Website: macys
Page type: delivery-shipping
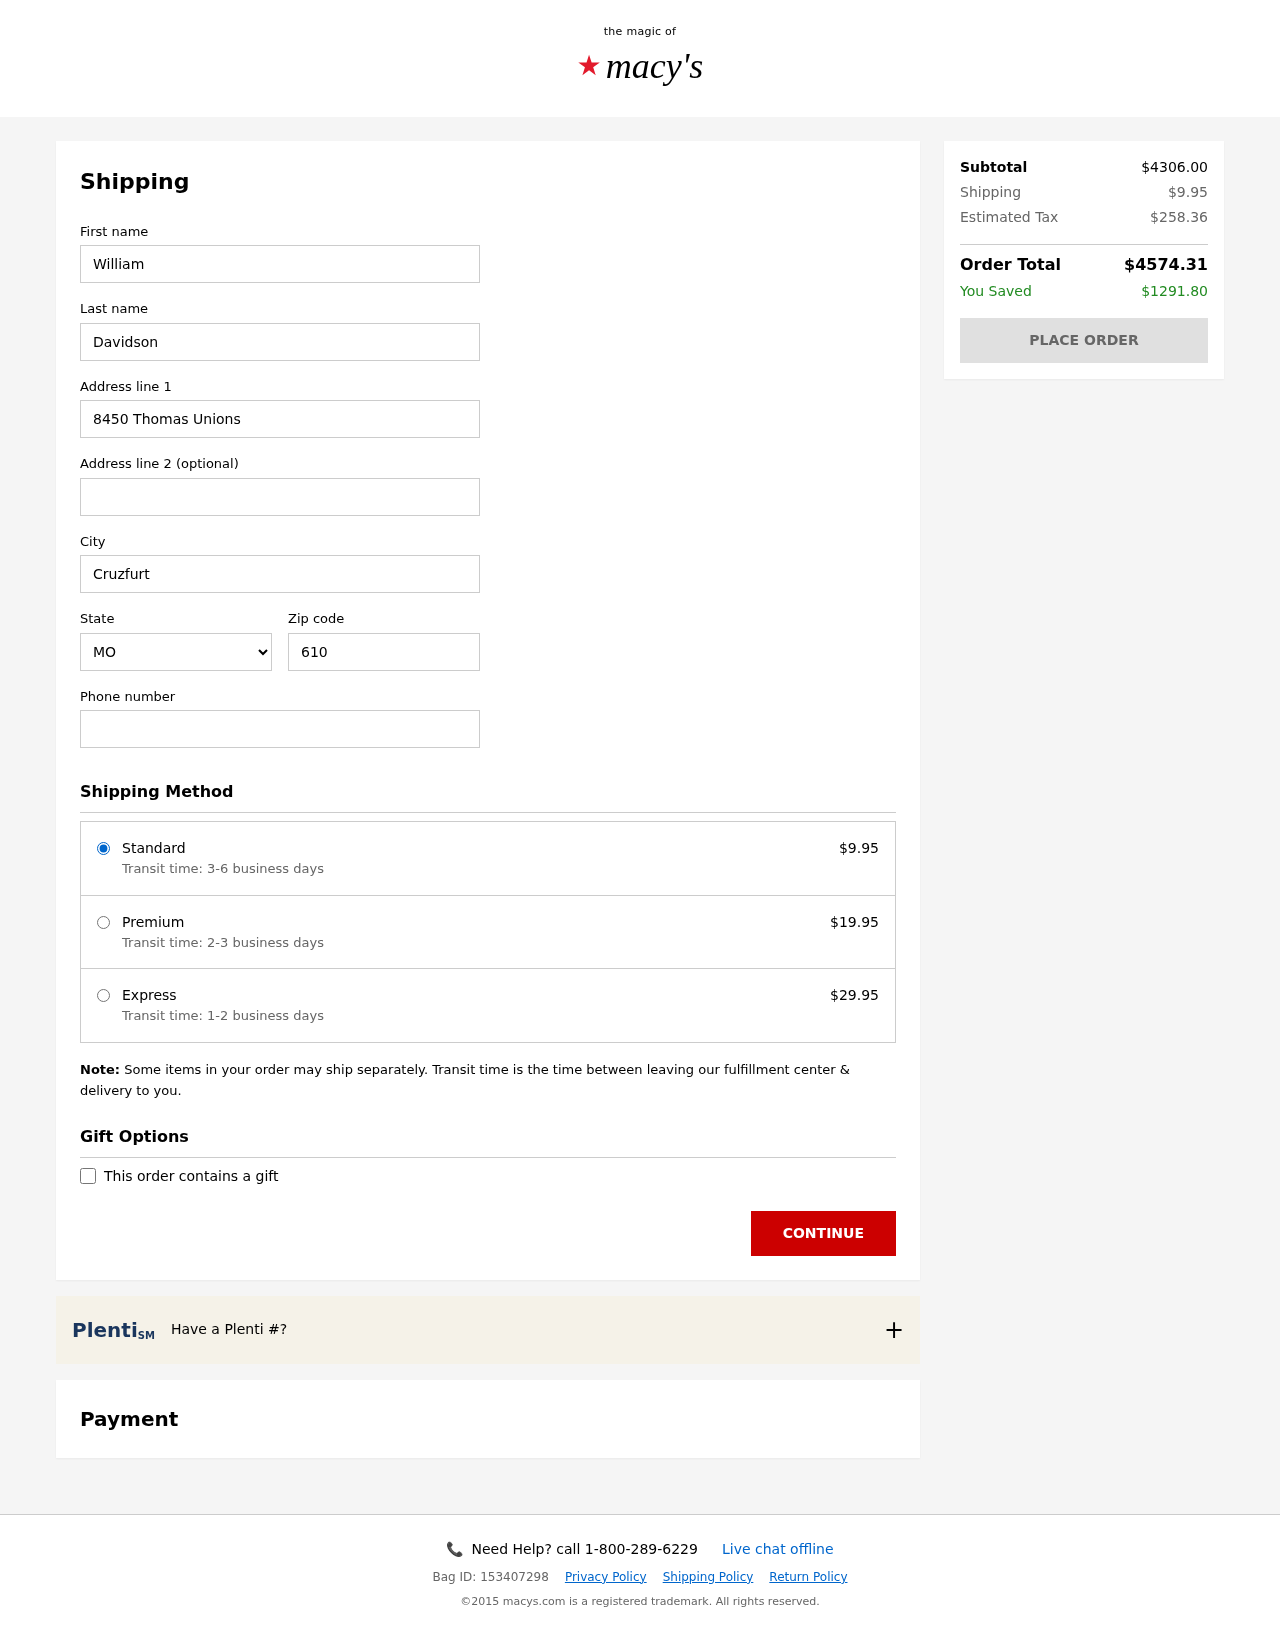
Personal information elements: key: PII_CITY
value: Cruzfurt
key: PII_FIRSTNAME
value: William
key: PII_LASTNAME
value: Davidson
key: PII_PHONE
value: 9143803514
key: PII_POSTCODE
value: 61004
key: PII_STATE_ABBR
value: MO
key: PII_STREET
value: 8450 Thomas Unions
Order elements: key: ORDER_SHIPPING_COST
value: $9.95
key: ORDER_SHIPPING_PREMIUM
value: $19.95
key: ORDER_SHIPPING_EXPRESS
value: $29.95
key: ORDER_SUBTOTAL
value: $4306.00
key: ORDER_TAX
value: $258.36
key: ORDER_TOTAL
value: $4574.31
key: ORDER_SAVINGS
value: $1291.80